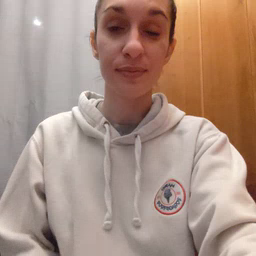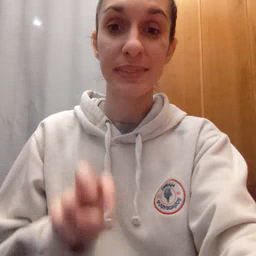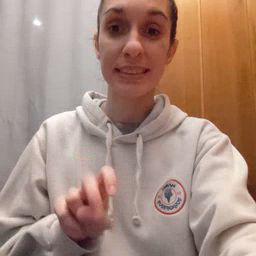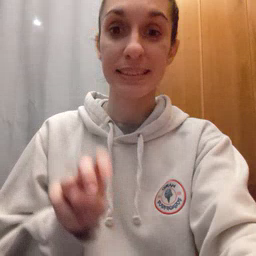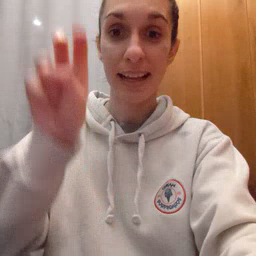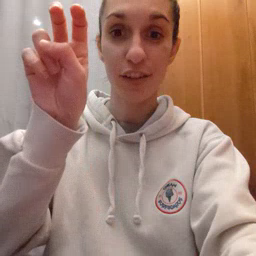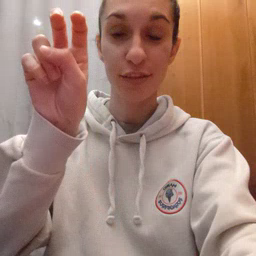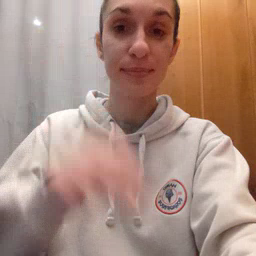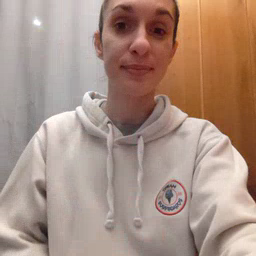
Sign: stairs